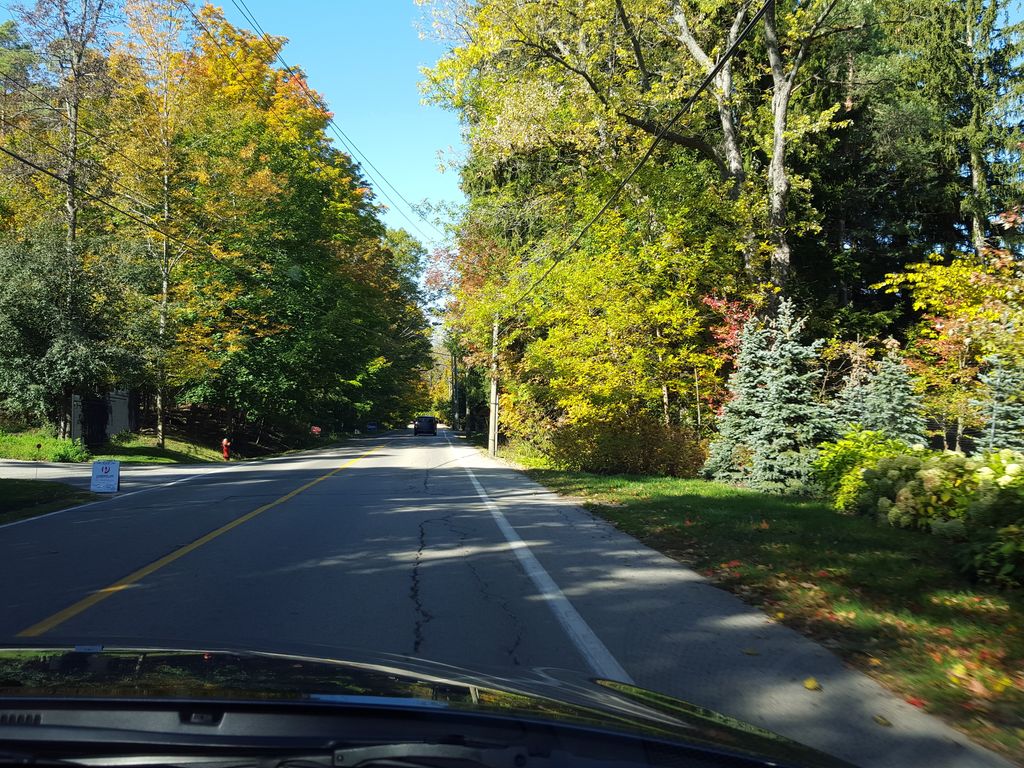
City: hamilton